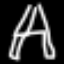
Label: The Eiffel Tower